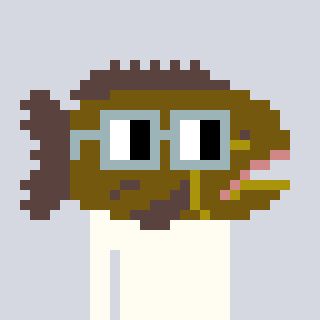
a pixel art character with square dark gray glasses, a grouper-shaped head and a peachy-colored body on a cool background